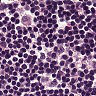
Metastatic tissue present: no